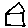
Label: house